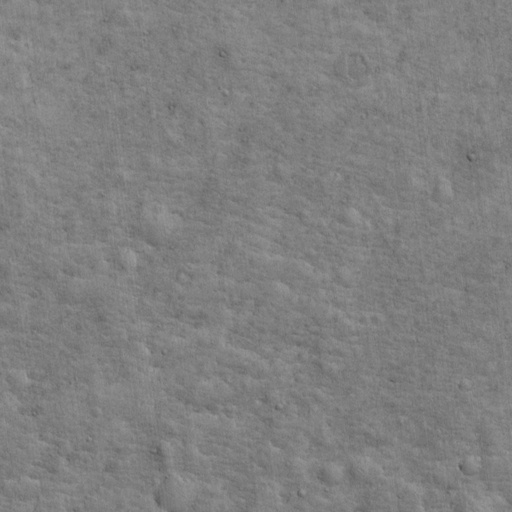
Classes present: Background